Question: The issue can be observed here:

It doesn't work on emulated ie7 (ie9 -> developer tools).
I tried with many css settings, but probably not with all of them, as I believe there is some solution for this bug.
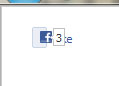
Answer: Its in quirks mode. Apply a proper doctype.
And if you using developer tools,
Change document mode to ie7 standards